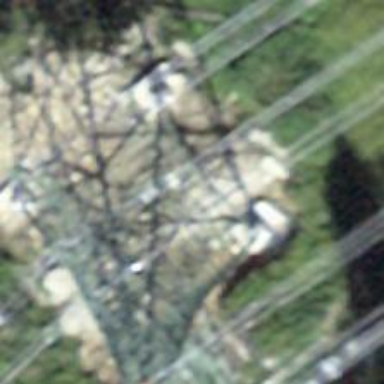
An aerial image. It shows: Lattice structure tower used for power distribution.